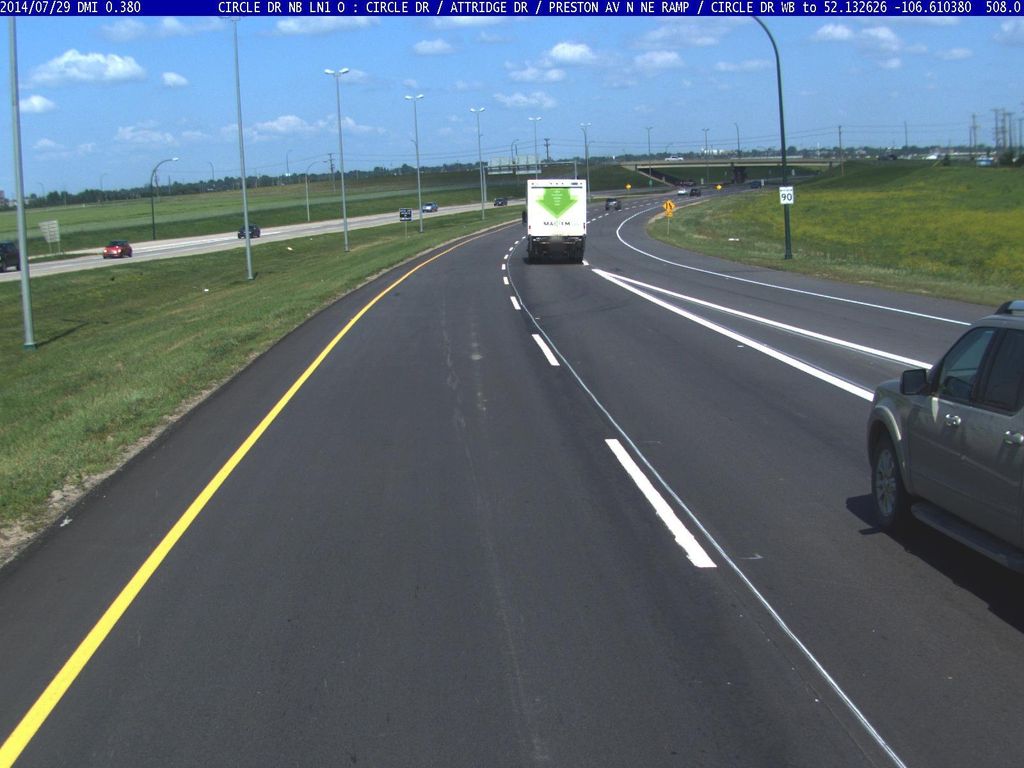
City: saskatoon